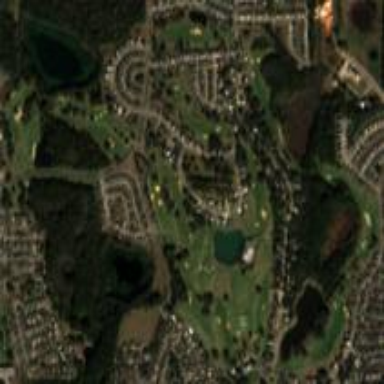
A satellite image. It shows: Golf course.